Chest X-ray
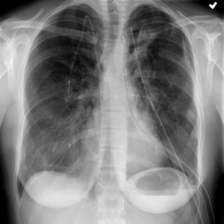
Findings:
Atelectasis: negative
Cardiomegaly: negative
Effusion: negative
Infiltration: negative
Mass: negative
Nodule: negative
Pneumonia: negative
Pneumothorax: positive
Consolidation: negative
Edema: negative
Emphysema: negative
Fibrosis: negative
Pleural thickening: negative
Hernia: negative